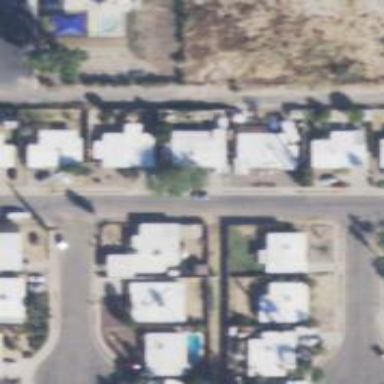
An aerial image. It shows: Alley classified as service road.